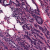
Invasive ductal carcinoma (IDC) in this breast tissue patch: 0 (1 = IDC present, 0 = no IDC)